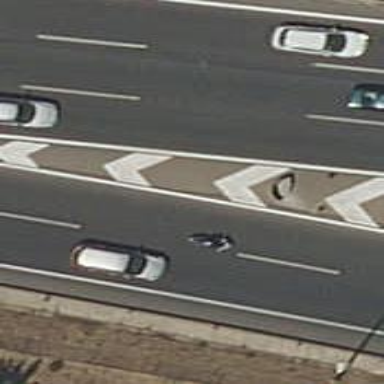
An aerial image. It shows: Asphalt motorway link.